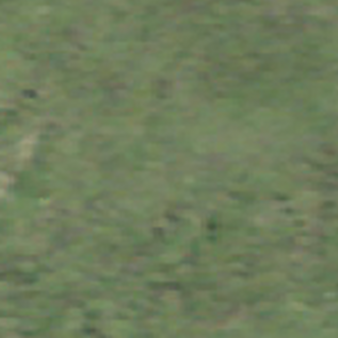
Label: other